Chest X-ray:
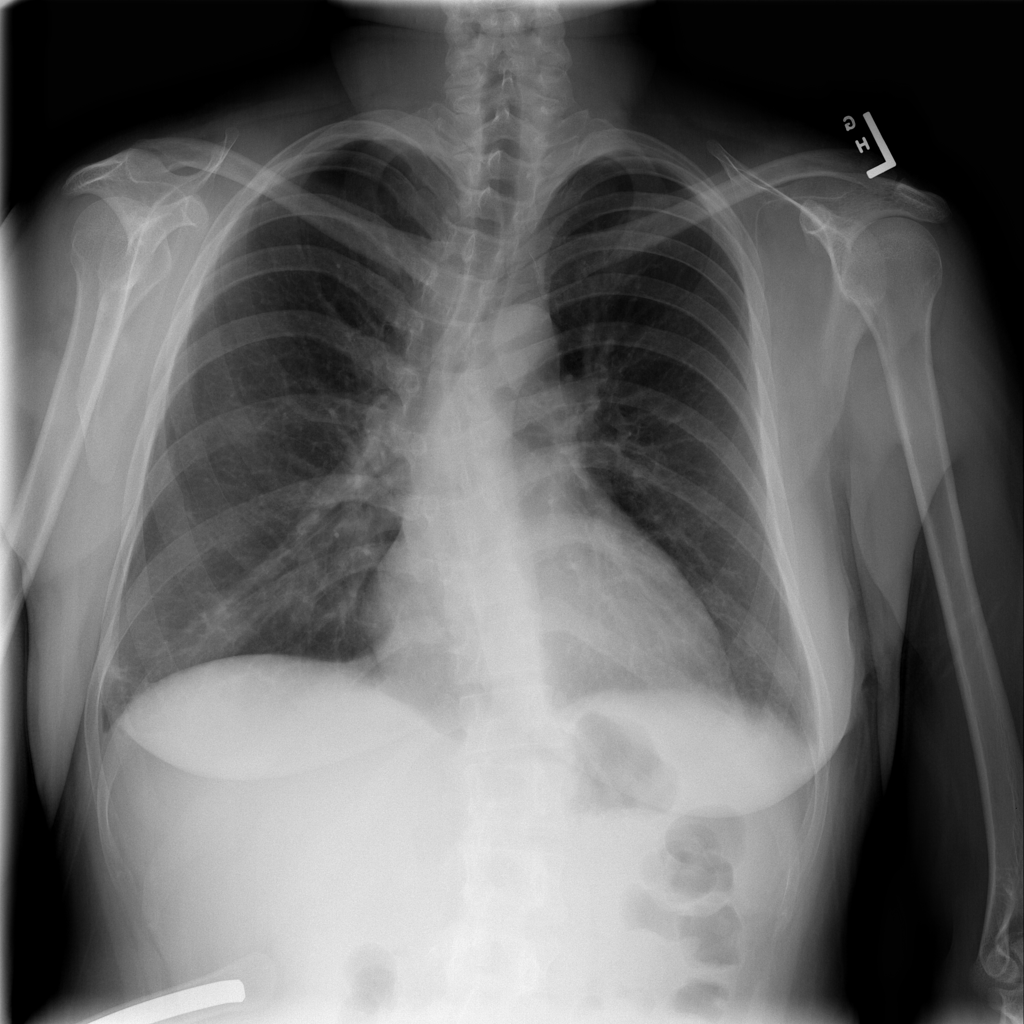
Findings: Consolidation
No abnormal finding: no